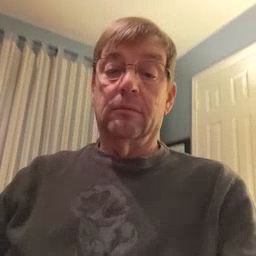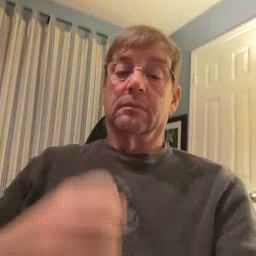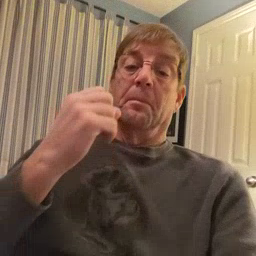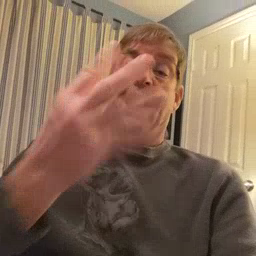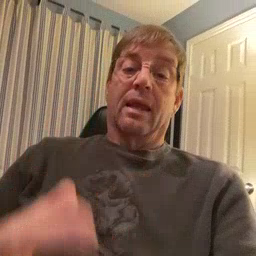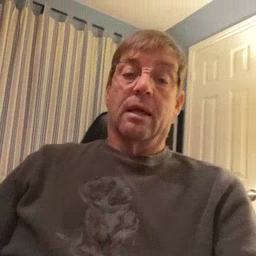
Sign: many